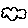
Label: cloud